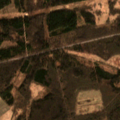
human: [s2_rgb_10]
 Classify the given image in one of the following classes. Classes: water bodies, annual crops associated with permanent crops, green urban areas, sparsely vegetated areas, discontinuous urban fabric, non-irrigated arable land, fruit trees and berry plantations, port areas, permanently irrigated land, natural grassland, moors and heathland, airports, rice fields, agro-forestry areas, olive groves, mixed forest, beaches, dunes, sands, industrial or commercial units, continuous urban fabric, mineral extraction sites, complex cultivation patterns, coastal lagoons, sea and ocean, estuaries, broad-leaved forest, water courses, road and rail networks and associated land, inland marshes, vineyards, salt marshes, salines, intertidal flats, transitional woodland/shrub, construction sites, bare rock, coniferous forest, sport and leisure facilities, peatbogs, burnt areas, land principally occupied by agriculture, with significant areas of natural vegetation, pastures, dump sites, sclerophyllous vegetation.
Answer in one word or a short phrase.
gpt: non-irrigated arable land, land principally occupied by agriculture, with significant areas of natural vegetation, broad-leaved forest, coniferous forest, mixed forest